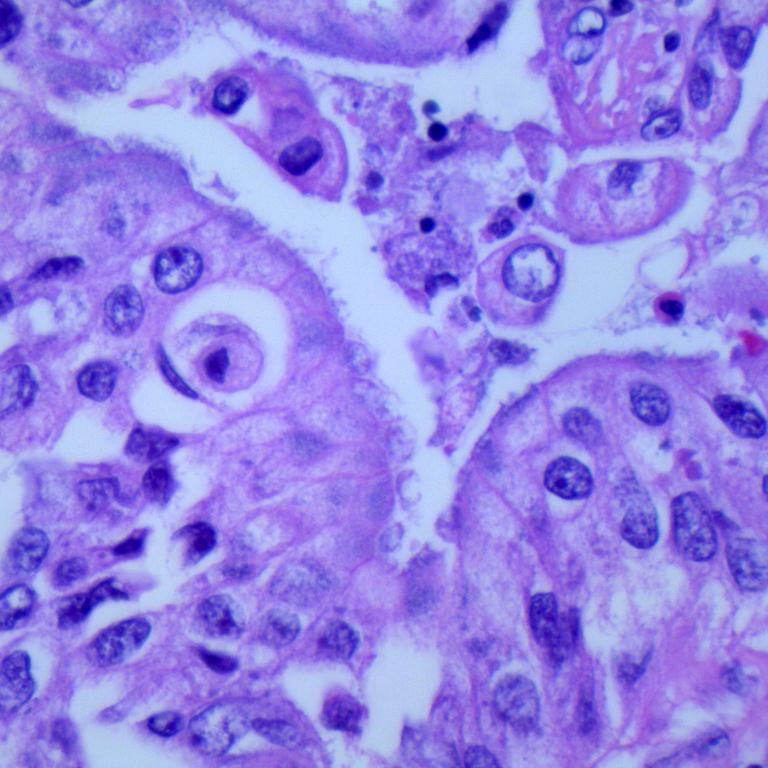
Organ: lung
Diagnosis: adenocarcinomas